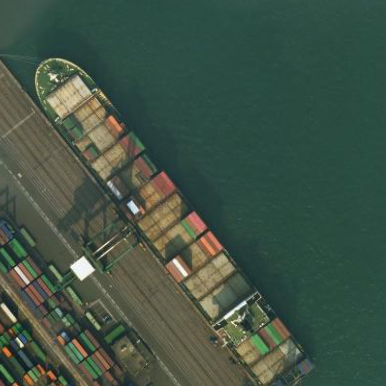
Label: Container_ship